Question: To start off, I decided to start using <URL> after making a few games using the default Android SurfaceView class, so I searched on Google on how to install AndEngine and I found a tutorial saying to create a project then import the AndEngine project + gradle settings and I did all of that stuff. Next, after gradle finished compiling it starting complaining. Basically the errors say about 2 missing packages: 'org.andengine.exception' and 'org.andengine.system'.
Here's a screenshot of the project view (<URL>:

Any ideas? Thanks!
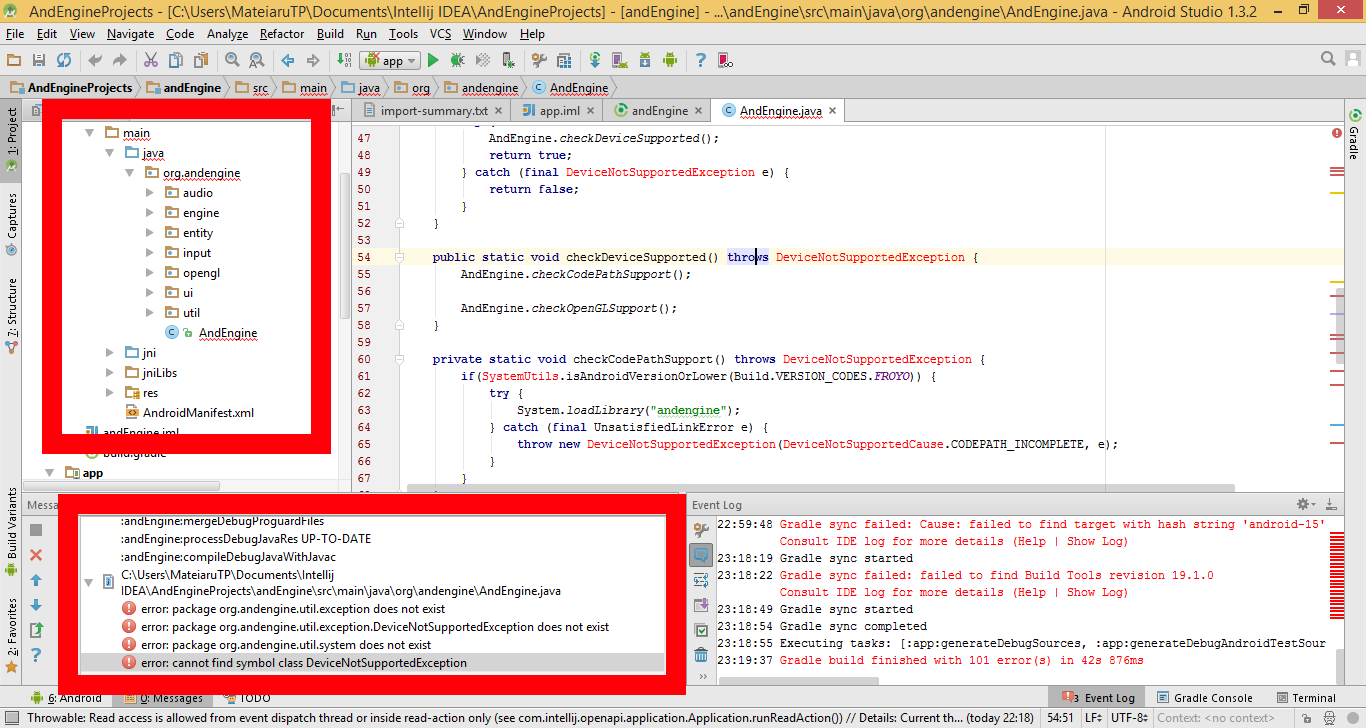
Answer: The problem is caused by a bug (which should be fixed later) in the IntelliJ IDEA (Android Studio is IntelliJ + Android SDK bundled together). The problem is caused by the importing system, which gives a warning about the path it if contains a space:
'''
"C://Users/Username/A Folder/YourProjectFolder"
^
'''
The warning says that importing may not copy some files if the file path contains a space. To fix this, remove the imported project from the modules list, then delete it from the disk. Next, if you use Gradle also remove it manually from 'settings.gradle'. Then move your project to another location (or rename the folder(s) by replacing " " with "-" or "_" eg. "A folder" to "A_folder") which has no spaces and start Android Studio, select 'Open existing project' and browse to project's location.Finally re-import your project and it should have all files.
Source: 'import-summary.txt' after importing the project in a location with a space in its path.